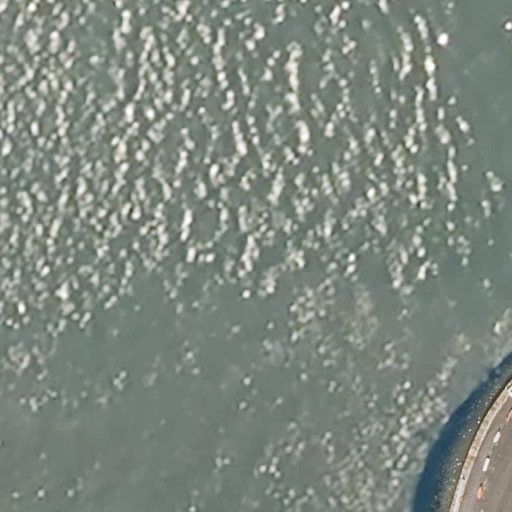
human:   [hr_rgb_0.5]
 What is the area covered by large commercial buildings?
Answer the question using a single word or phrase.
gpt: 0m2

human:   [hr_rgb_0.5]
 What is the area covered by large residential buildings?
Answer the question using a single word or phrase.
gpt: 0m2

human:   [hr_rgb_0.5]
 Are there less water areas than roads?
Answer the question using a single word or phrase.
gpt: no

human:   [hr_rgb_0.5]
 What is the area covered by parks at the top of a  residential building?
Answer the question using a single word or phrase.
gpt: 0m2

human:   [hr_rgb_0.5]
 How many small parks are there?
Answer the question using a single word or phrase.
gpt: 0

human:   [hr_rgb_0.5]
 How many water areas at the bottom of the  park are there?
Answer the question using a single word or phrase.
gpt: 0

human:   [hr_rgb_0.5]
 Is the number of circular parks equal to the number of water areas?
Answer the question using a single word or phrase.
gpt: no

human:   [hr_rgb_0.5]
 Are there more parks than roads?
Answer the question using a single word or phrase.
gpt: no

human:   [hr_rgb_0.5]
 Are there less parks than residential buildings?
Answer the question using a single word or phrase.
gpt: no

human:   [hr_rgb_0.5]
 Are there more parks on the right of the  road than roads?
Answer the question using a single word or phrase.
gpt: no

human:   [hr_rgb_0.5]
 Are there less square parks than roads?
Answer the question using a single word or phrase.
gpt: yes

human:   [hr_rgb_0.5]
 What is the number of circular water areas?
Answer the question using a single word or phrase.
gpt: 0

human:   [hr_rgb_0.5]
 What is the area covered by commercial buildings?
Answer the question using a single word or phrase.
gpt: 0m2

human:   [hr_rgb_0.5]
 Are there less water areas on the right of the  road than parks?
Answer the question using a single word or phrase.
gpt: yes

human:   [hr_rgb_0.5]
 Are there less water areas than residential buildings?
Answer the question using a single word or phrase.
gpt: no

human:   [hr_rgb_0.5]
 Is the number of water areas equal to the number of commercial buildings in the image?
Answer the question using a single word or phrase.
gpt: no

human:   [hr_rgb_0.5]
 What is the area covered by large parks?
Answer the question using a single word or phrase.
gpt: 7693m2

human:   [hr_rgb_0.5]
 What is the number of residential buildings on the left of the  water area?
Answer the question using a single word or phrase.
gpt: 0

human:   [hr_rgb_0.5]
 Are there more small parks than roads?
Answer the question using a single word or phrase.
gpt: no

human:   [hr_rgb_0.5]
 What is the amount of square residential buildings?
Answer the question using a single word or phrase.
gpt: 0

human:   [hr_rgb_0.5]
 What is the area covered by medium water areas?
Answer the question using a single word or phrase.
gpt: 0m2

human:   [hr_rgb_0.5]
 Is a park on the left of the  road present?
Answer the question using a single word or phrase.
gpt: no

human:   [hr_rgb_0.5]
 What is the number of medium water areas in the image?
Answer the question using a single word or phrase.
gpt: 0

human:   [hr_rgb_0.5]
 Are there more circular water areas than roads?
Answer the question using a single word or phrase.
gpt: no

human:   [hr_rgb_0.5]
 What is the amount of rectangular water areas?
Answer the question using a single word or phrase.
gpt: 0

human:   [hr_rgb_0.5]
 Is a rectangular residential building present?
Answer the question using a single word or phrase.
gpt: no

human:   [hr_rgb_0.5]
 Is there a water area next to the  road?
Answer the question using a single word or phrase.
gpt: yes

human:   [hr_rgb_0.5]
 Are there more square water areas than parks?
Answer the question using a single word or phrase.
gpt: no

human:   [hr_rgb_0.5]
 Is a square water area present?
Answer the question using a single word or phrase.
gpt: no

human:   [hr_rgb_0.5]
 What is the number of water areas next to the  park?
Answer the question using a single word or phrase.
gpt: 1

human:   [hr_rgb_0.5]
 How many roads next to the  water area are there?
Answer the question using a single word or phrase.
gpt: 1

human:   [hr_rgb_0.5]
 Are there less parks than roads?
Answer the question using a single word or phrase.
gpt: no

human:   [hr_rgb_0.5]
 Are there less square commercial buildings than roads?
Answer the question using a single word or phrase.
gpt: yes

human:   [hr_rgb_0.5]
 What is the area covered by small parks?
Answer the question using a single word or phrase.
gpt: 0m2

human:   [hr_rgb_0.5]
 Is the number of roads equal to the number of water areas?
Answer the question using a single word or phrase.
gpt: yes

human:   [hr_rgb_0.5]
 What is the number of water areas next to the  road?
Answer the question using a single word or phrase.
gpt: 1